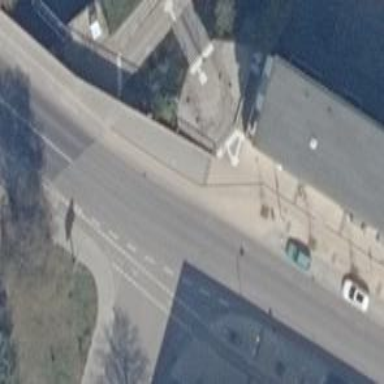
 there are dedicated cycle tracks on both sides as well."